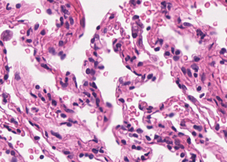
Tumor epithelial tissue: no
Tumor-associated stroma tissue: no
Normal tissue: yes